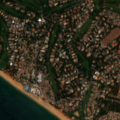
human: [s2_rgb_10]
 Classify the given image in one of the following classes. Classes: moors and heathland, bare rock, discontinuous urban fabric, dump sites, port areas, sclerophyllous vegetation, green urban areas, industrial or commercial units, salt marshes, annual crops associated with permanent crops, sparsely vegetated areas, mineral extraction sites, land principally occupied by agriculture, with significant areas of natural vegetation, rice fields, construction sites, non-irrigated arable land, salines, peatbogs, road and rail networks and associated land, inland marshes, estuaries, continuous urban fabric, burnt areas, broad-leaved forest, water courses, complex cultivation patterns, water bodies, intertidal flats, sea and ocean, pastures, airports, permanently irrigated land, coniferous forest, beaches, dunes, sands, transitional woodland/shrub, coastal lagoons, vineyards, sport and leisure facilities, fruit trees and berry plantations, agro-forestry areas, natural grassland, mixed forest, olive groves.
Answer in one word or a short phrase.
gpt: sport and leisure facilities, beaches, dunes, sands, sea and ocean